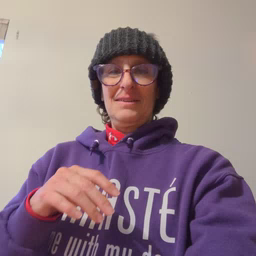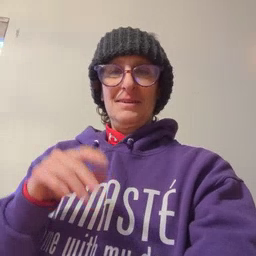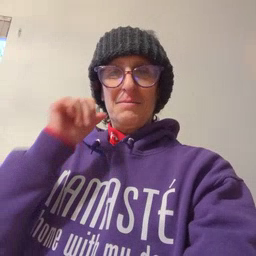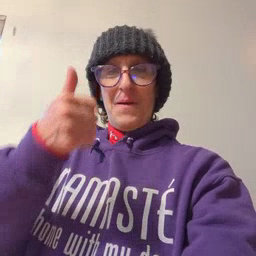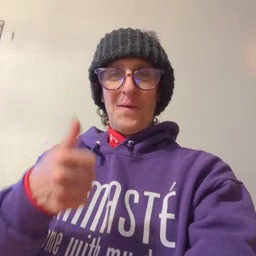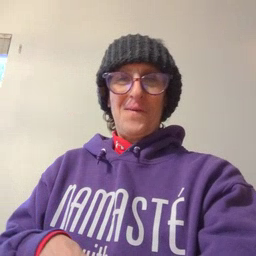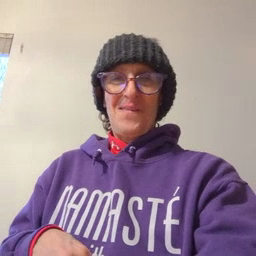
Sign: tomorrow